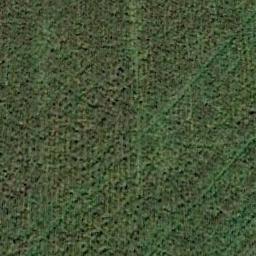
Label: meadow